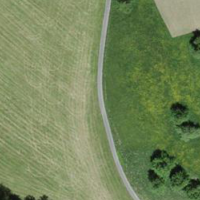
EUNIS habitat code: 52
Species observed at this site:
Cruciata laevipes